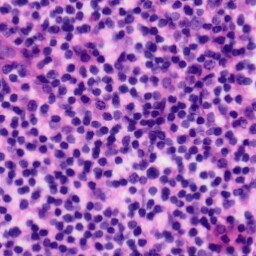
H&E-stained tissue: Tonsil